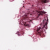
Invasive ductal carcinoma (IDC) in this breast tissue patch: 0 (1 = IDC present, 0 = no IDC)